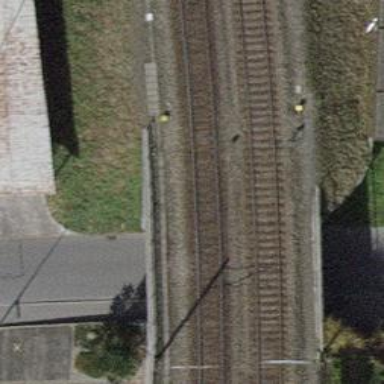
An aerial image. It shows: Bridge over electrified railway with contact line.